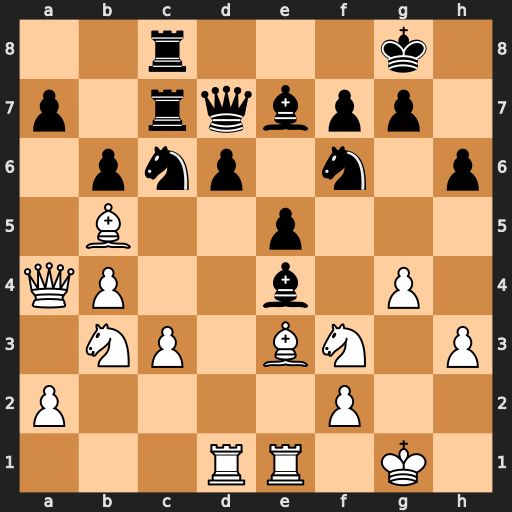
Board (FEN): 2r3k1/p1rqbpp1/1pnp1n1p/1B2p3/QP2b1P1/1NP1BN1P/P4P2/3RR1K1
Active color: w
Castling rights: -
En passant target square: -
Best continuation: Nxe5 Nxe5 Bxd7